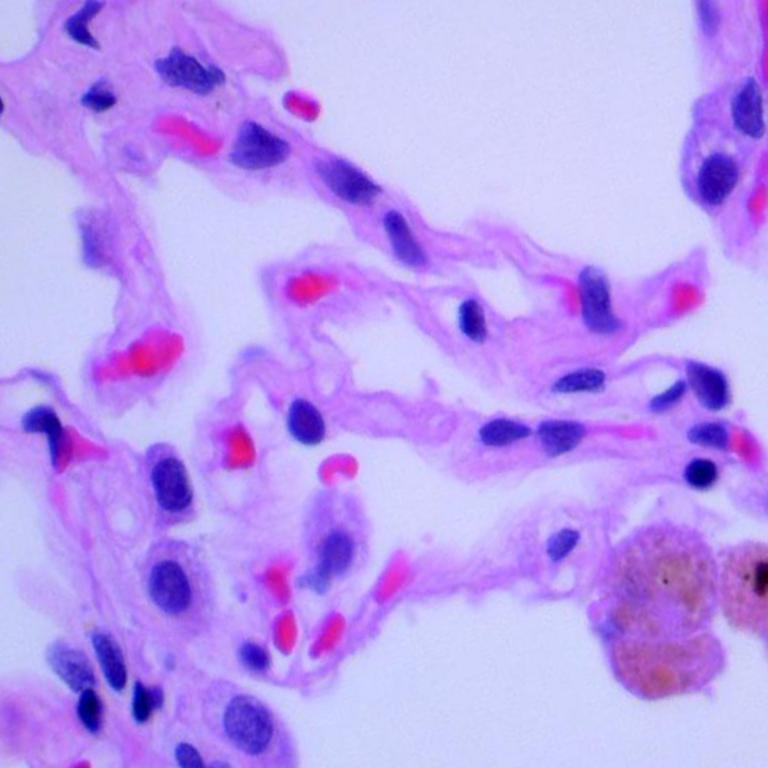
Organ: lung
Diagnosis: benign